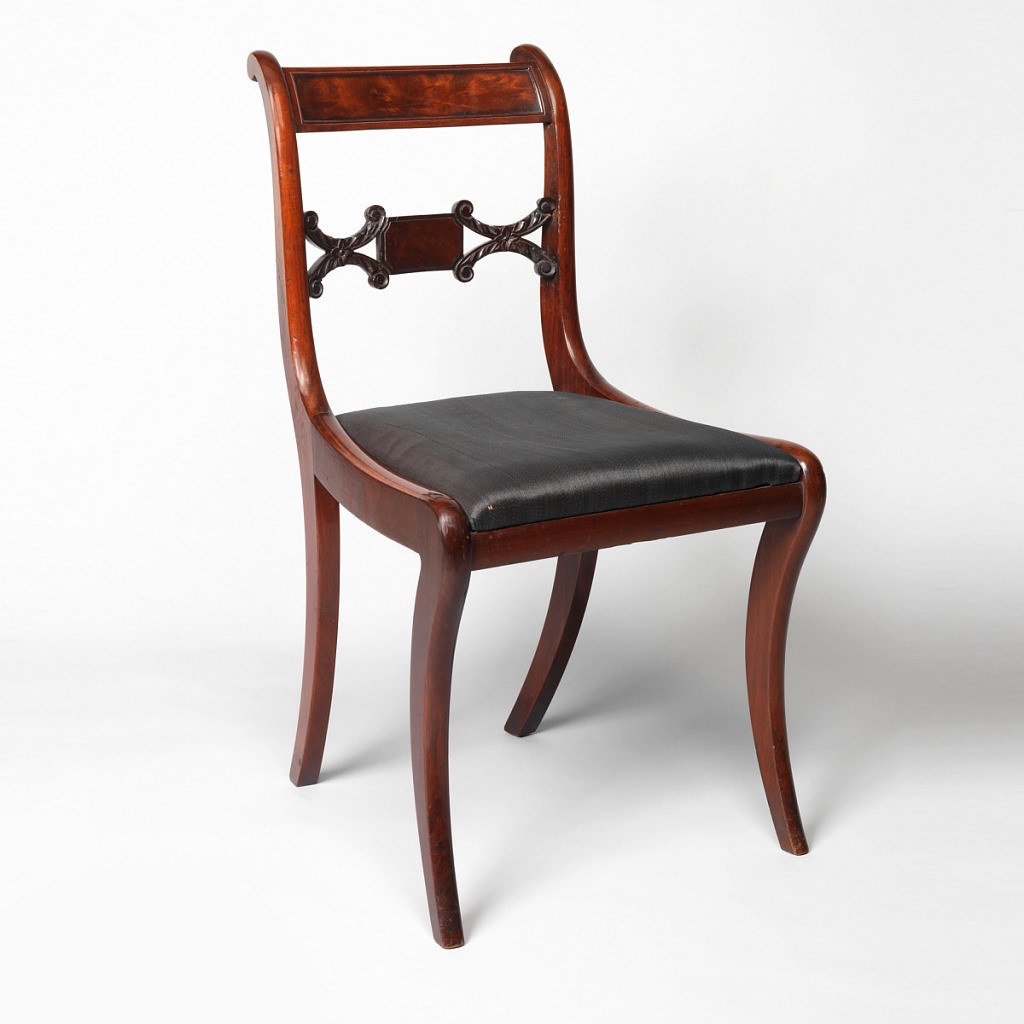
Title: Side chair
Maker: John Hewitt, American, 1777–1857
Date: ca. 1820
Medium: Mahogany, poplar, horse hair
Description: Back legs flat-sided, front legs flat excepting rounded front face; legs curve outward toward bottom, and back legs incline toward each other at bottom.  Corner posts of back in a double curve terminating at top in an elementary volute form. Flat top rail bowed toward back, slightly arched, with a rectangular panel of inset veneer surrounded by beading.  Splat horizontal, composed of small oblong faced with veneer, flanked on either side by horizontal coupled C-scrolls deeply carved with foliage, terminating in volutes.  Seat flares from back to front, with straight edges.